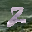
Label: 2